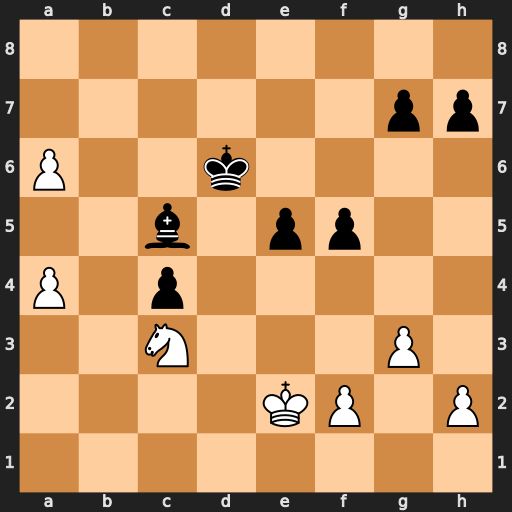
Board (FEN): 8/6pp/P2k4/2b1pp2/P1p5/2N3P1/4KP1P/8
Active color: w
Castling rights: -
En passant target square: -
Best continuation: a7 Bxa7 Nb5+ Kc5 Nxa7